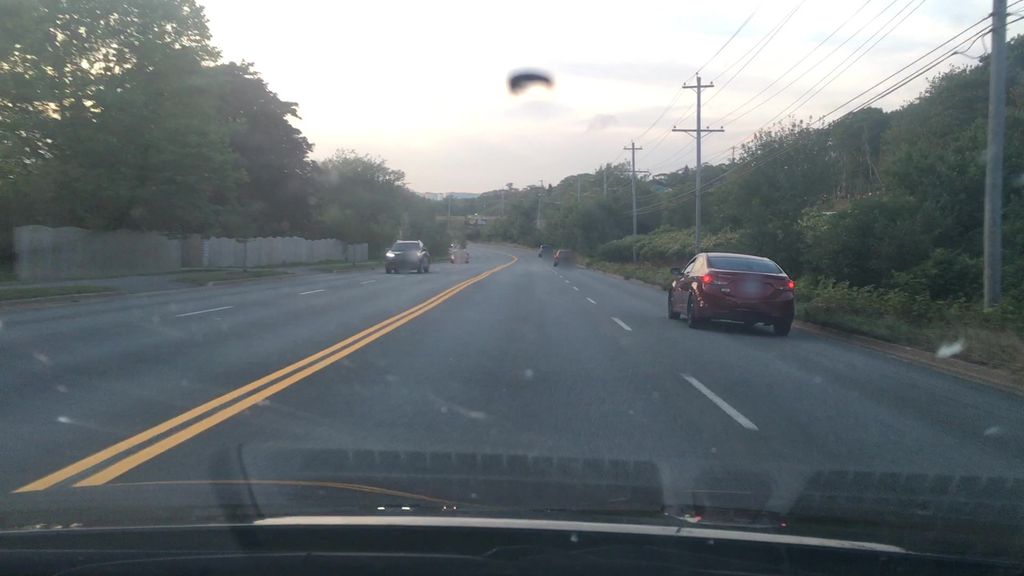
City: halifax